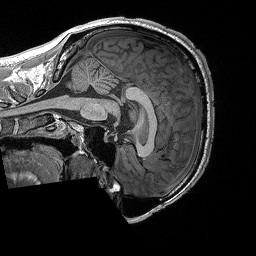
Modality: T1w
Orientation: sagittal
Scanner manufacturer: siemens
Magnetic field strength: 3 T
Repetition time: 2.3 s
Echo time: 0.00294 s